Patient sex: F
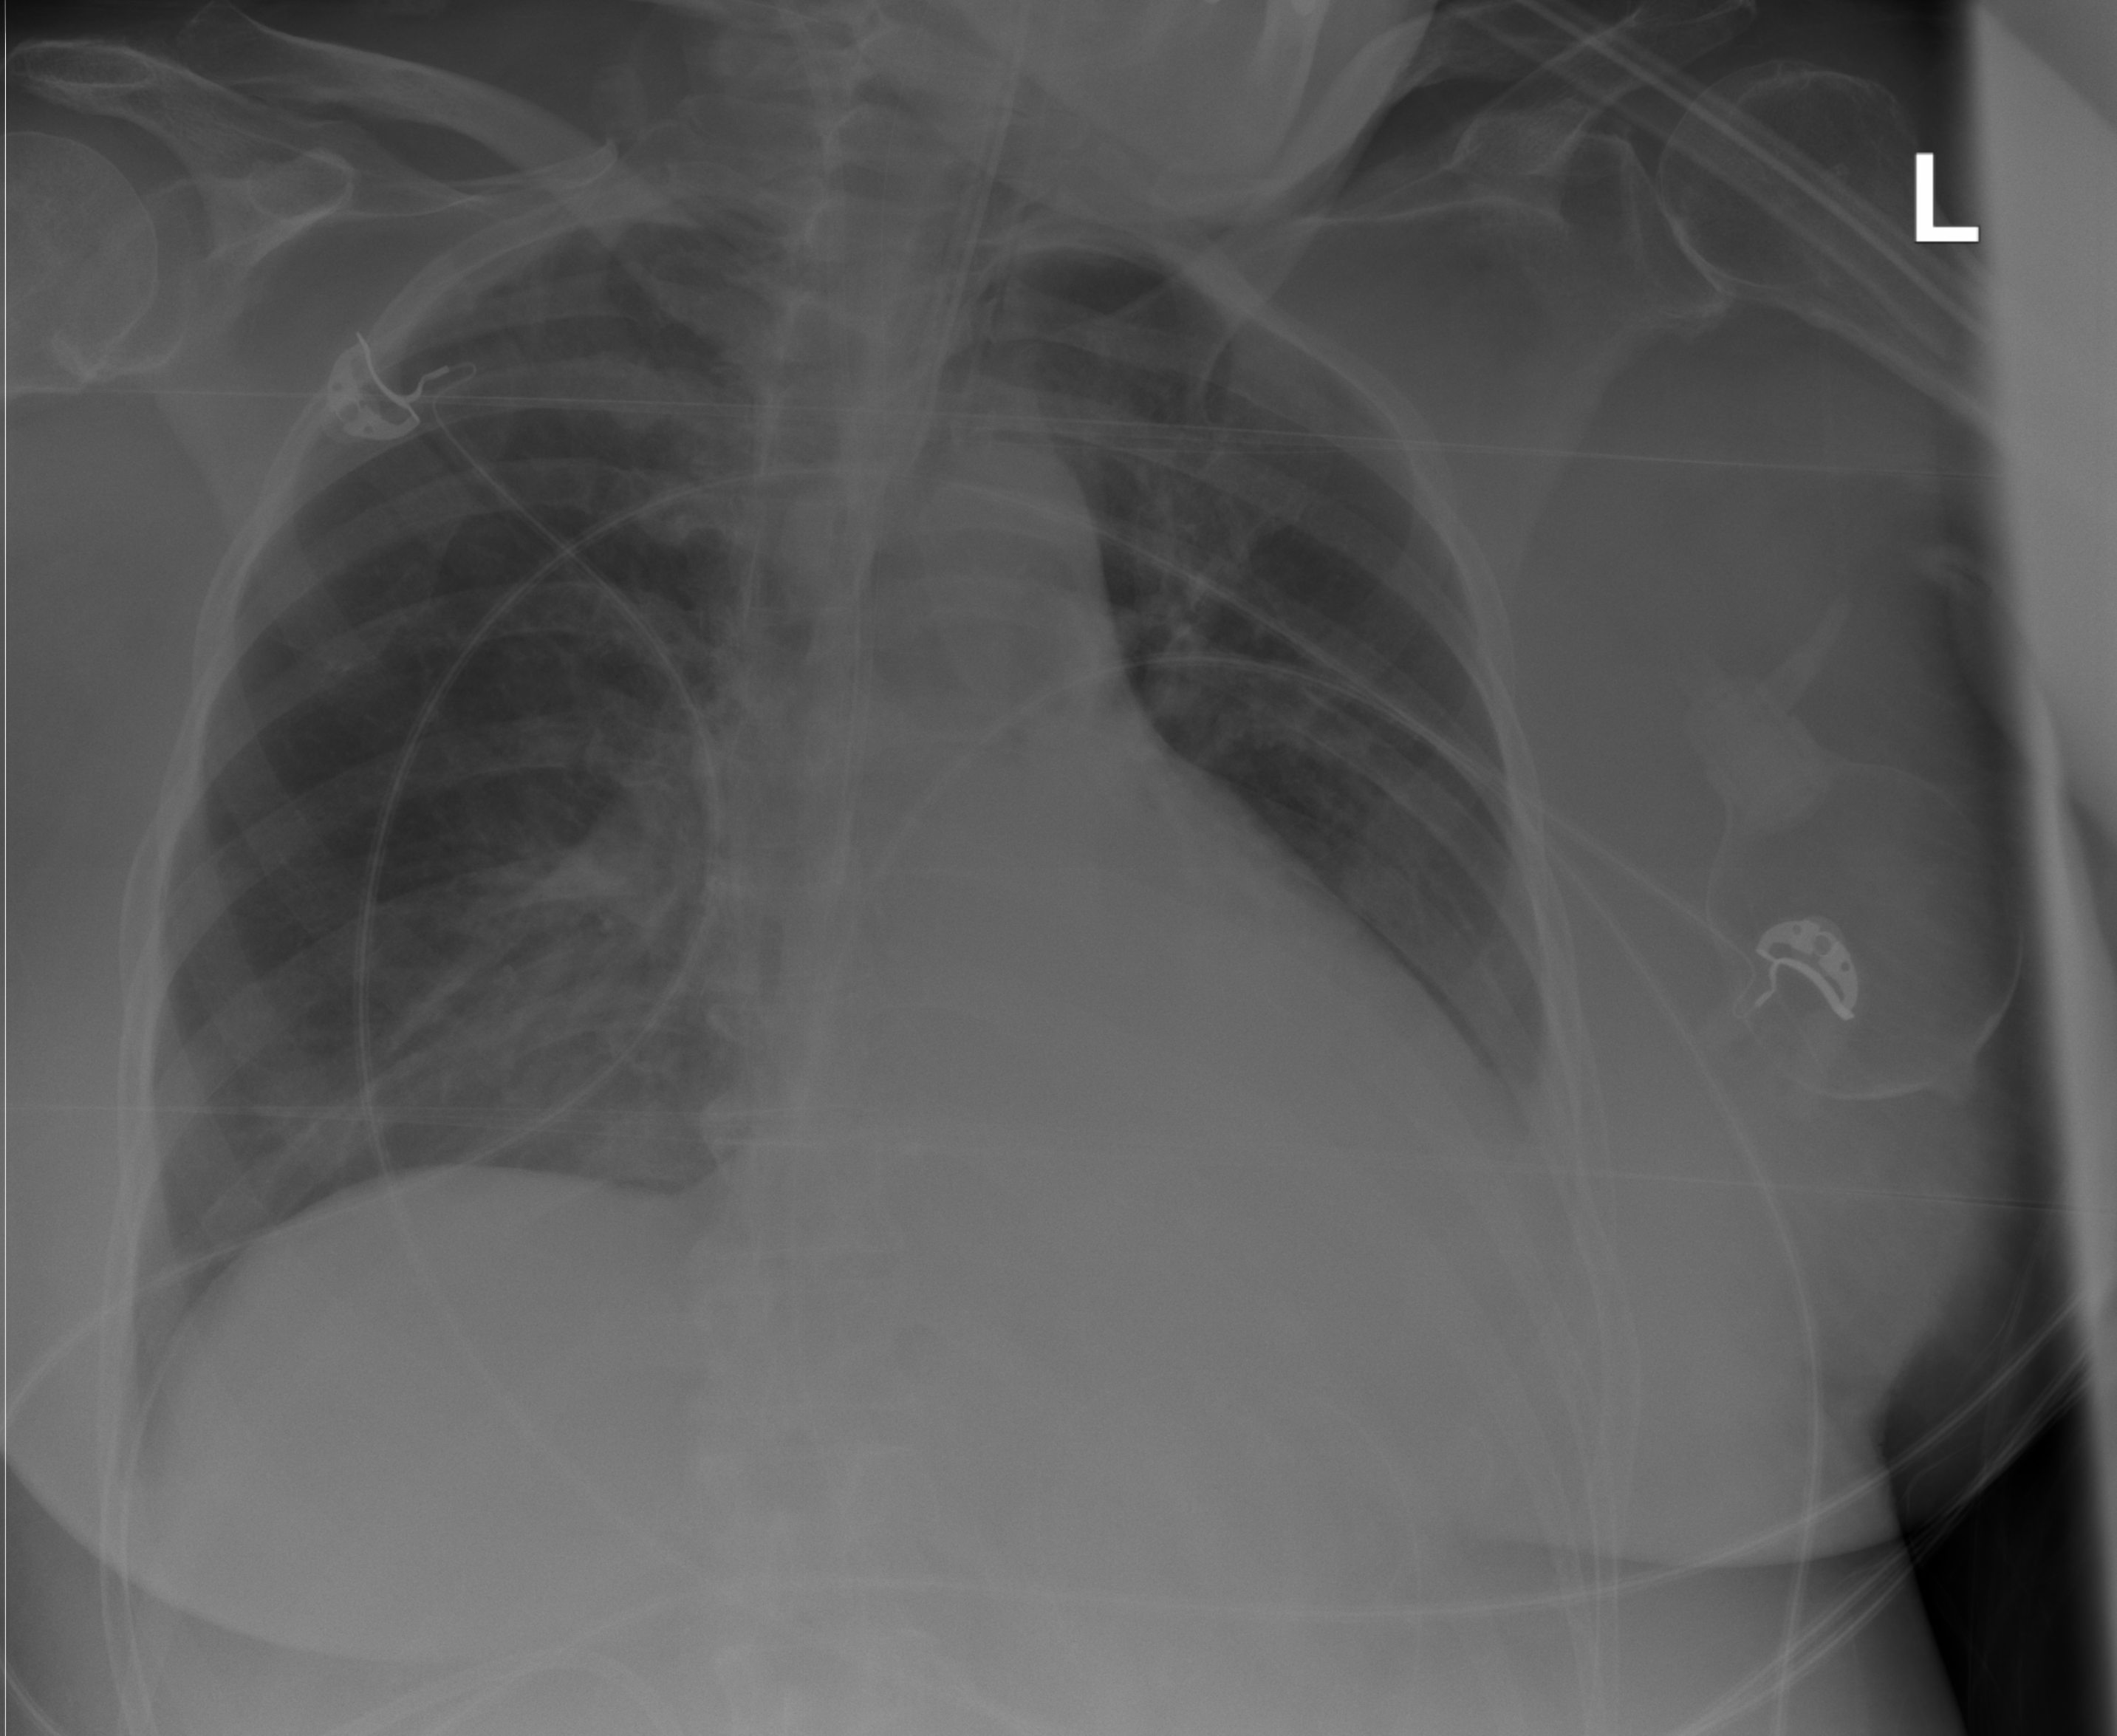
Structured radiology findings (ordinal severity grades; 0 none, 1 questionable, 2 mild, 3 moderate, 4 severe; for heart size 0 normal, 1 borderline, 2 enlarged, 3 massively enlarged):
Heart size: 0
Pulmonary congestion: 0
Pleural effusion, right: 0
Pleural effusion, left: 1
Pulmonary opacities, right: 2
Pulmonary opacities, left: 0
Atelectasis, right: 0
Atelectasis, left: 2